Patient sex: M
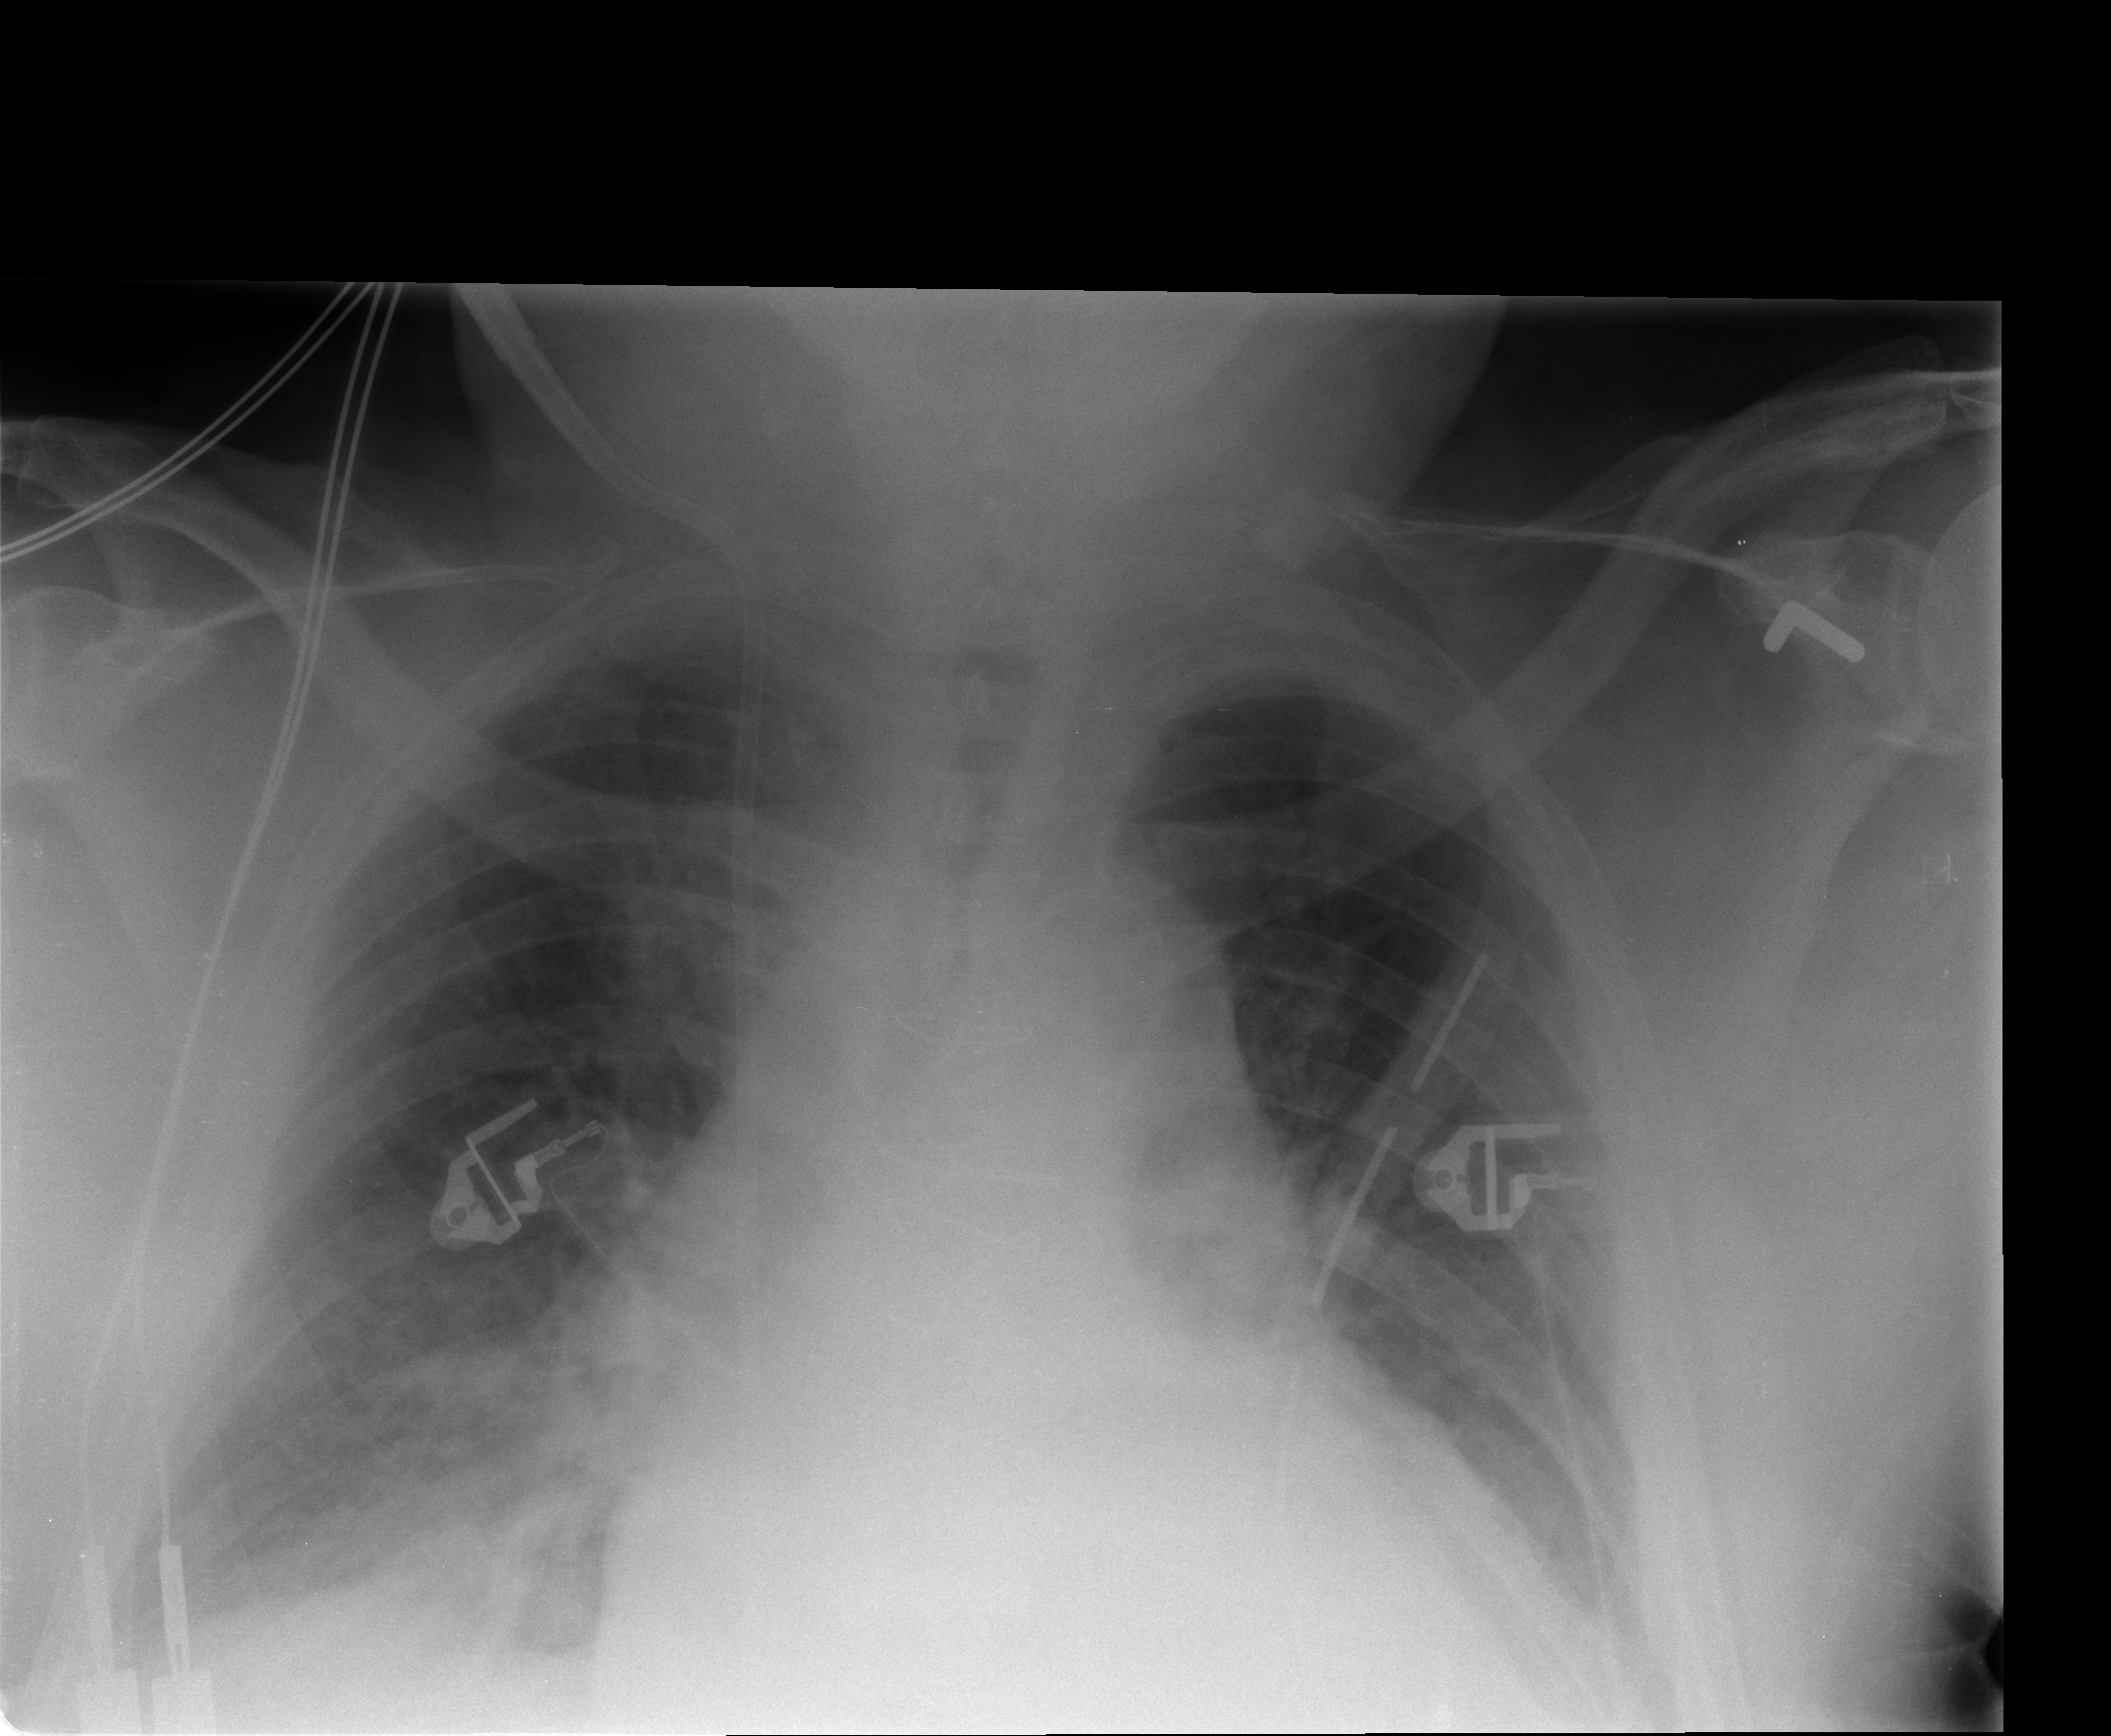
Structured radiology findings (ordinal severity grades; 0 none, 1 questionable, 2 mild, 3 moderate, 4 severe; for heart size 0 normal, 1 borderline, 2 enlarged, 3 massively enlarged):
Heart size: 2
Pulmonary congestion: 2
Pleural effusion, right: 0
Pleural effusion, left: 1
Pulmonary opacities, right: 2
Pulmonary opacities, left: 0
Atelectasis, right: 1
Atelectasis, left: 2